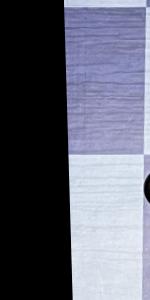
Label: Empty